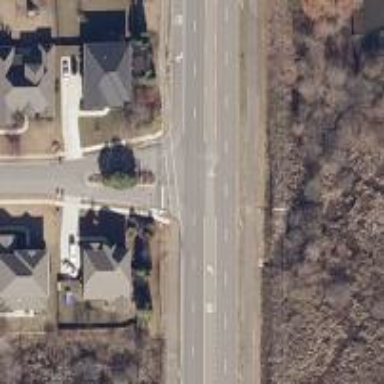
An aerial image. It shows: Secondary road with separate cycleway.